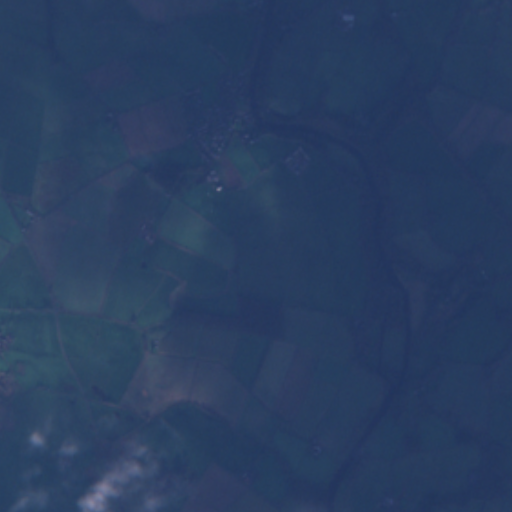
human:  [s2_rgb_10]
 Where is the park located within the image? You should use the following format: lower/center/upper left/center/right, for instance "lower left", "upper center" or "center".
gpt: The park is located in the upper center of the image.
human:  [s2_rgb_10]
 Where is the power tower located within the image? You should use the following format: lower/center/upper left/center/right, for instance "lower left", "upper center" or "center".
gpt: The power tower is located in the lower right of the image.
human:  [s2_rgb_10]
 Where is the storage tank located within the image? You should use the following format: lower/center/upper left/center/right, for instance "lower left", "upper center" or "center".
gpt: The storage tank is located in the lower right of the image.
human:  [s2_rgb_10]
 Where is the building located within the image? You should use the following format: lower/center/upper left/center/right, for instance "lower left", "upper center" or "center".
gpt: There is no building in the image.